Question: I try to center the 'refresh' sign and text.
But the text is aligned to the right.
Why is that?
XML
'''
<RelativeLayout
android:id="@+id/layout_status_image"
android:layout_width="82dp"
android:layout_height="fill_parent"
android:layout_gravity="center_vertical"
android:layout_weight=".2"
android:gravity="center_vertical"
android:orientation="horizontal" >
<ImageView
android:id="@+id/image_status"
android:layout_width="wrap_content"
android:layout_height="wrap_content"
android:layout_marginLeft="9dp"
android:src="@drawable/widget_icon_no_data"
android:visibility="invisible" />
<!--
Layout is necessary because the setVisibility of ProgressBar is not working
through remote views in 2.1. So wrapped by this layout
-->
<FrameLayout
android:id="@+android:id/widget_progress"
android:layout_width="wrap_content"
android:layout_height="wrap_content"
android:layout_centerInParent="true"
android:layout_marginLeft="1dp"
android:layout_marginTop="1dp" >
<ProgressBar
style="?android:attr/progressBarStyle"
android:layout_width="39dp"
android:layout_height="39dp"
android:indeterminateOnly="true"
android:orientation="vertical" />
</FrameLayout>
</RelativeLayout> <!-- Status image layout -->
<!--
========================================================================
* Information layout - contains all the texts
========================================================================
-->
<LinearLayout
android:id="@+id/layout_information"
android:layout_width="190dp"
android:layout_height="fill_parent"
android:layout_weight=".6"
android:orientation="vertical" >
<TextView
android:id="@+id/text_view_destination"
android:layout_width="wrap_content"
android:layout_height="wrap_content"
android:paddingTop="8dp"
android:text="\@ Home in"
android:textColor="@color/solid_white"
android:textSize="19sp"
android:textStyle="bold" />
<TextView
android:id="@+id/text_view_time"
android:layout_width="wrap_content"
android:layout_height="wrap_content"
android:layout_marginBottom="5dp"
android:paddingLeft="9dp"
android:textColor="@color/solid_white"
android:textSize="25sp"
android:textStyle="normal" />
</LinearLayout> <!-- Information layout -->
<!--
========================================================================
* Action layout - action buttons container
========================================================================
-->
<LinearLayout
android:id="@+id/layout_action"
android:layout_width="80dp"
android:layout_height="fill_parent"
android:layout_gravity="center"
android:layout_weight=".2"
android:gravity="center"
android:orientation="vertical" >
<ImageView
android:id="@+id/image_action"
android:layout_width="wrap_content"
android:layout_height="wrap_contenth"
android:src="@drawable/widget_bt_drive_disabled" />
<TextView
android:id="@+id/h"
android:layout_width="fill_parent"
android:layout_height="wrap_content"
android:layout_marginTop="6dp"
android:text="Refresh"
android:textColor="@color/disabled_white"
android:textSize="15sp"
android:textStyle="bold" />
</LinearLayout> <!-- Action layout -->
'''
Screen:

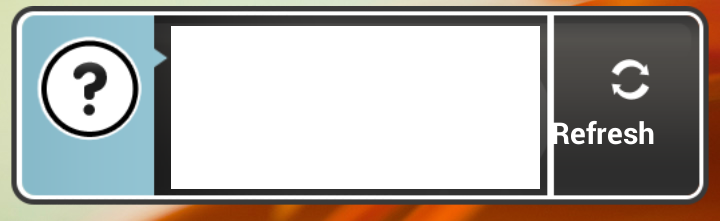
Answer: It's because you've set the 'TextView' width to 'fill_parent'. The 'TextView' is now full width of the Layout, so it technically is centered. Change it to 'wrap_content' or set the 'TextView' gravity to 'center' as well.